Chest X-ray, PA view. Patient: 58 years old, sex M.
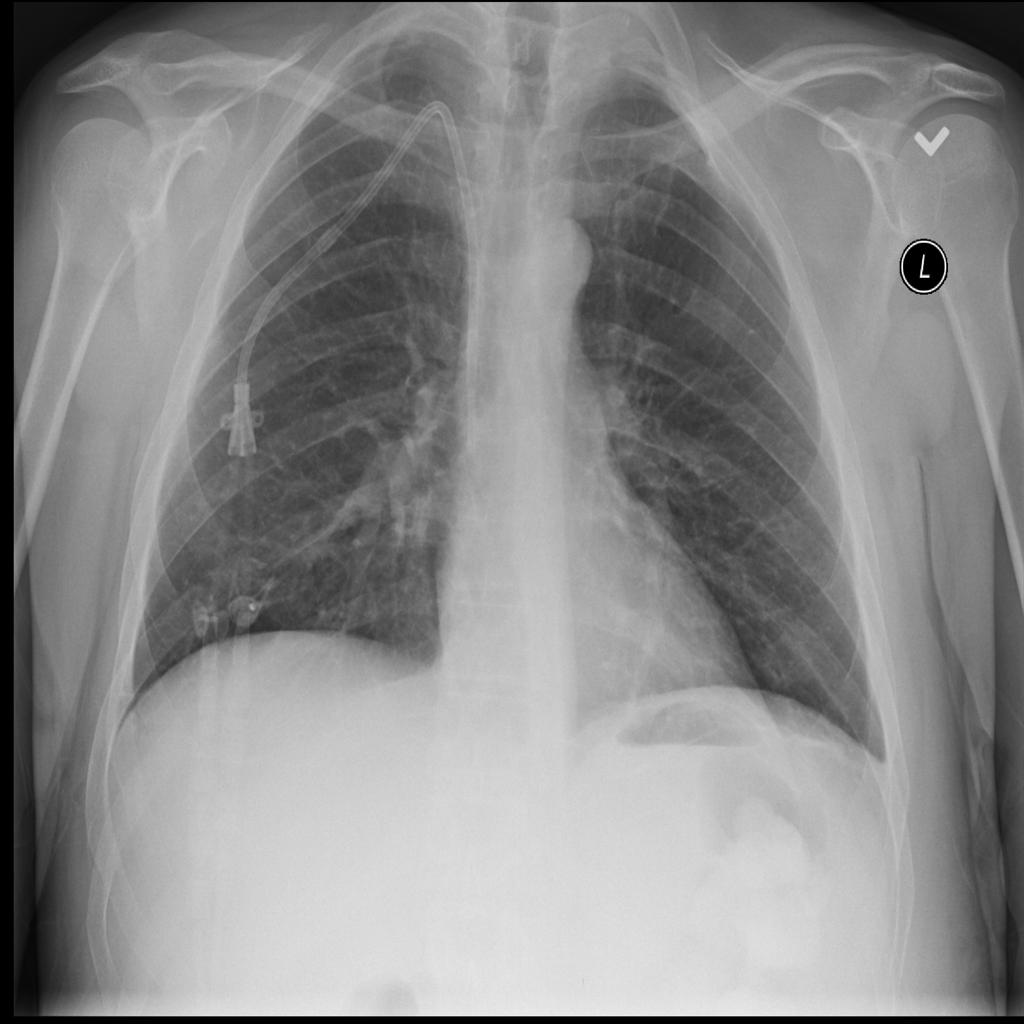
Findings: No Finding